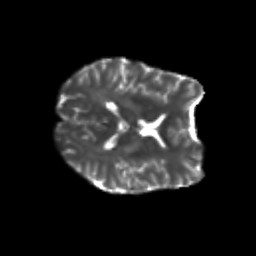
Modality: T2w
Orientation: axial
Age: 24
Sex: male
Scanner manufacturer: siemens
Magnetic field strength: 3 T
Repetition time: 3.5 s
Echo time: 0.104 s